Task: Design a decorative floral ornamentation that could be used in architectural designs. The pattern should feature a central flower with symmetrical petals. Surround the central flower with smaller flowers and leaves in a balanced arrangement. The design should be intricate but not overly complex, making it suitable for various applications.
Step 89:
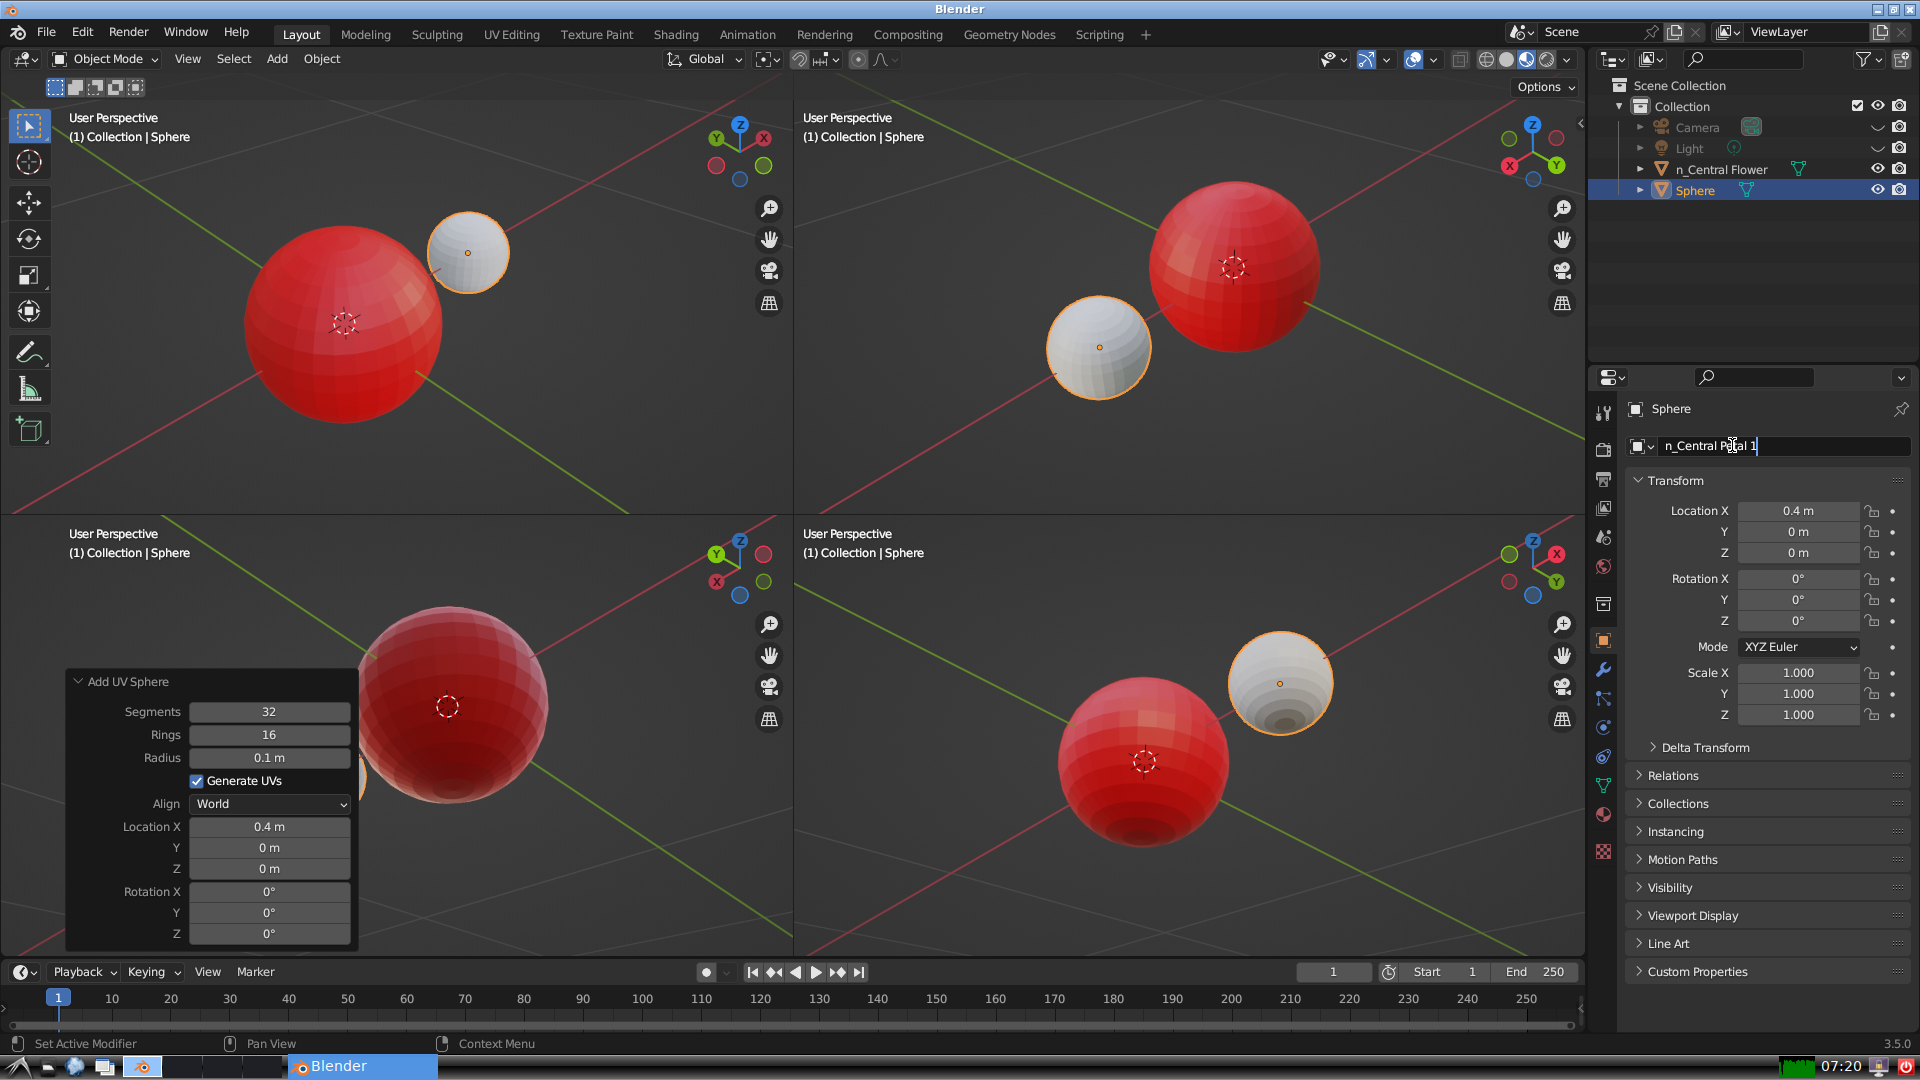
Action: {"key_press": ['Return']}